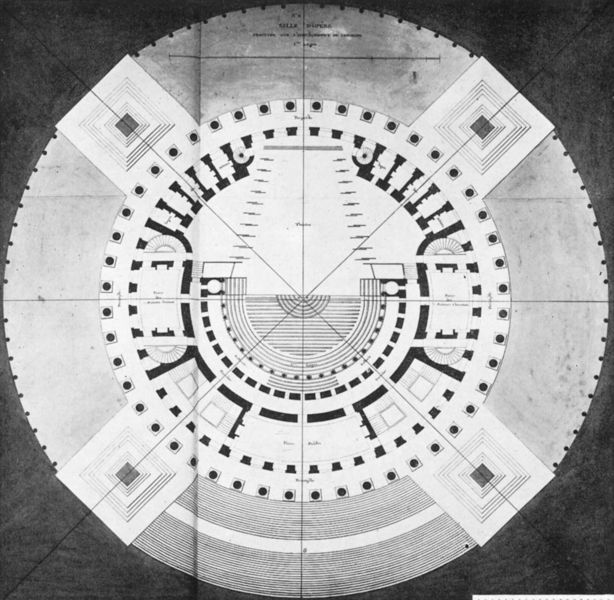
Titel: Entwurf für die Oper in Paris
Künstler: Etienne-Louis Boullée
Institution: Paris, Bibliothèque Nationale
Schlagwörter: pfeiler, schwarz, säulen, weiss, zeichnung, gebäude, architektur, bühne, theater, kreis, rund, turm, schrift, tribüne, linien, kuppel, treppen, symmetrie, stufen, logen, symetrie, symmetrisch, schwarzweiß, text, entwurf, halbkreis, geometrisch, antik, diagonale, plan, zentrum, tempel, geometrie, viereck, grundriss, aufriss, zentralbau, tolos, amphitheater, stuie, stadium